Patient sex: F
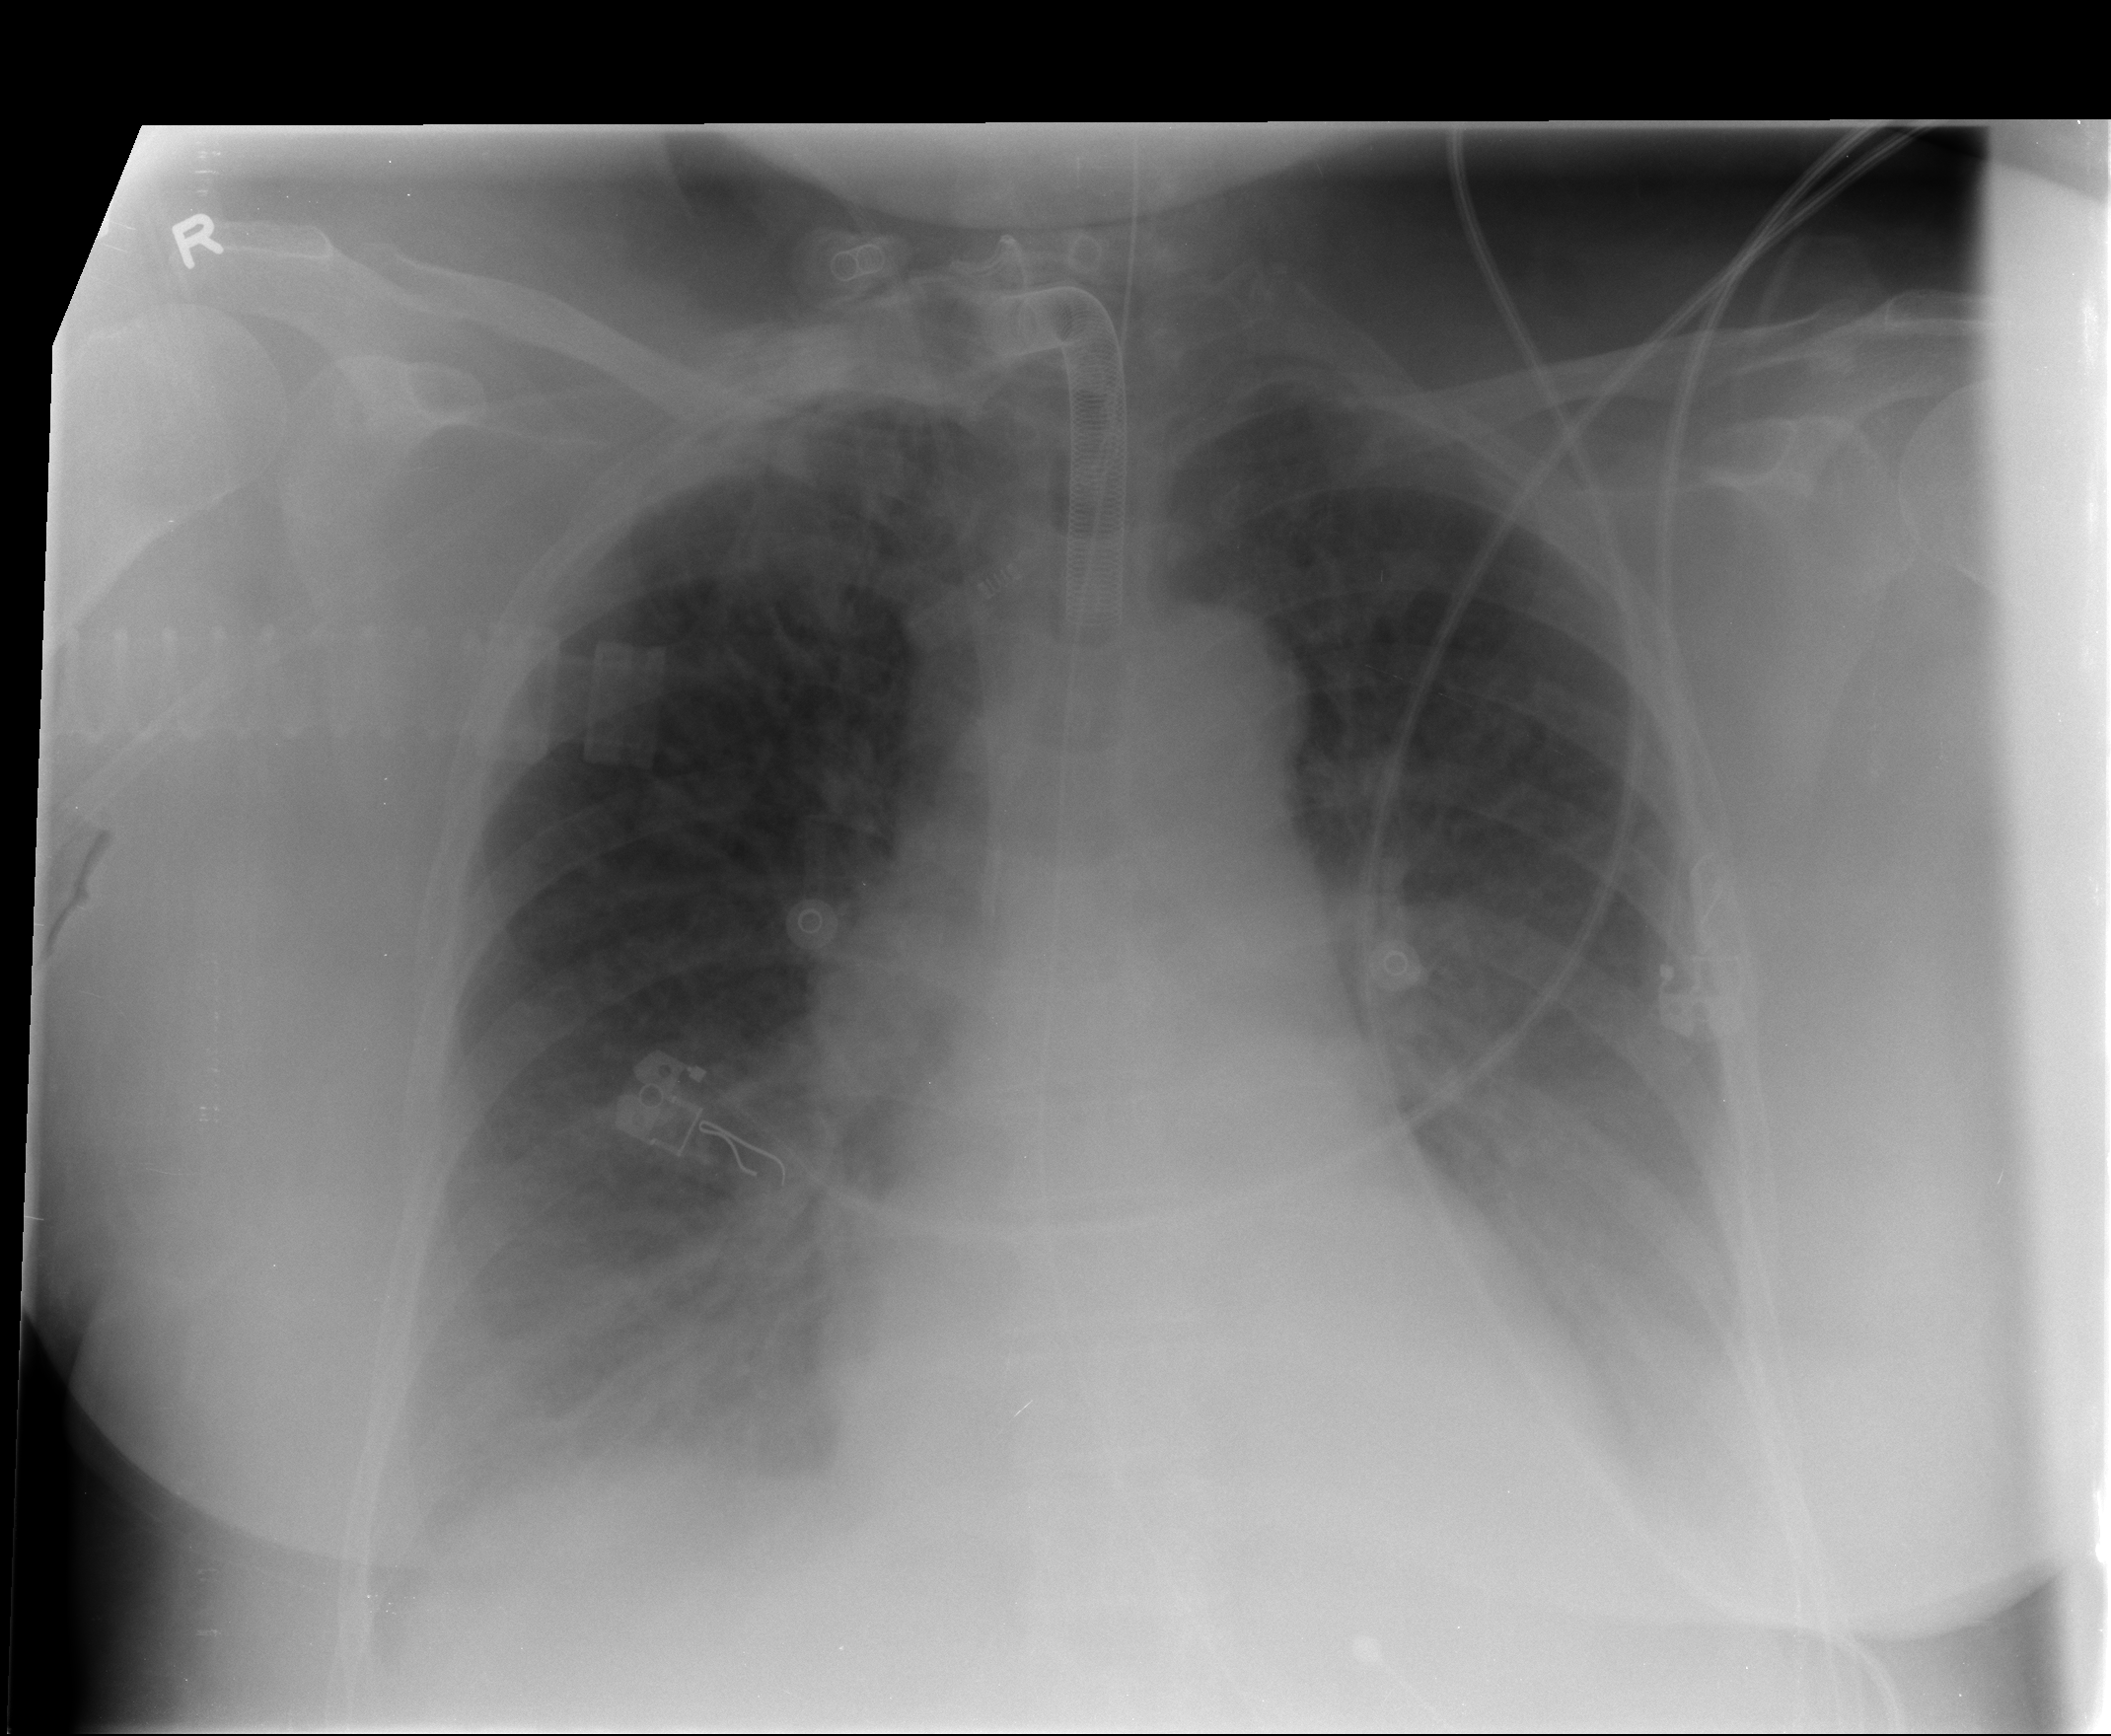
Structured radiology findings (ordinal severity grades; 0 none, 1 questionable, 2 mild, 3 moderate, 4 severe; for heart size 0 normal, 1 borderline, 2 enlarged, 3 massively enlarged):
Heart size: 0
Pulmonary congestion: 2
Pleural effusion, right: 2
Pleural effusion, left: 2
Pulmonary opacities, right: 2
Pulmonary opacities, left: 2
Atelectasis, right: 2
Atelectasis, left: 2